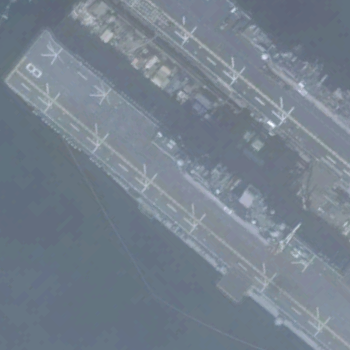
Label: Wasp-class_assault_ship